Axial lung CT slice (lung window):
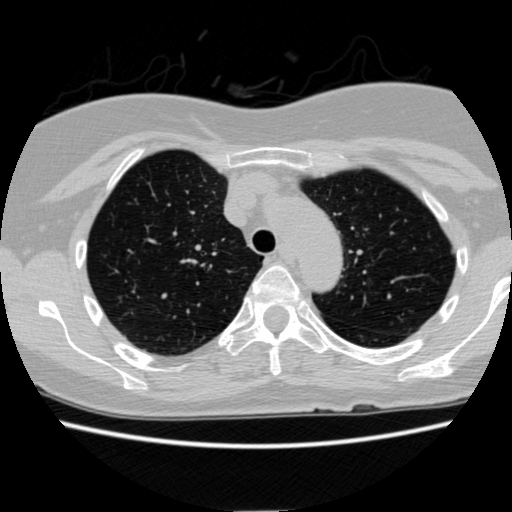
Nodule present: no